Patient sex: M
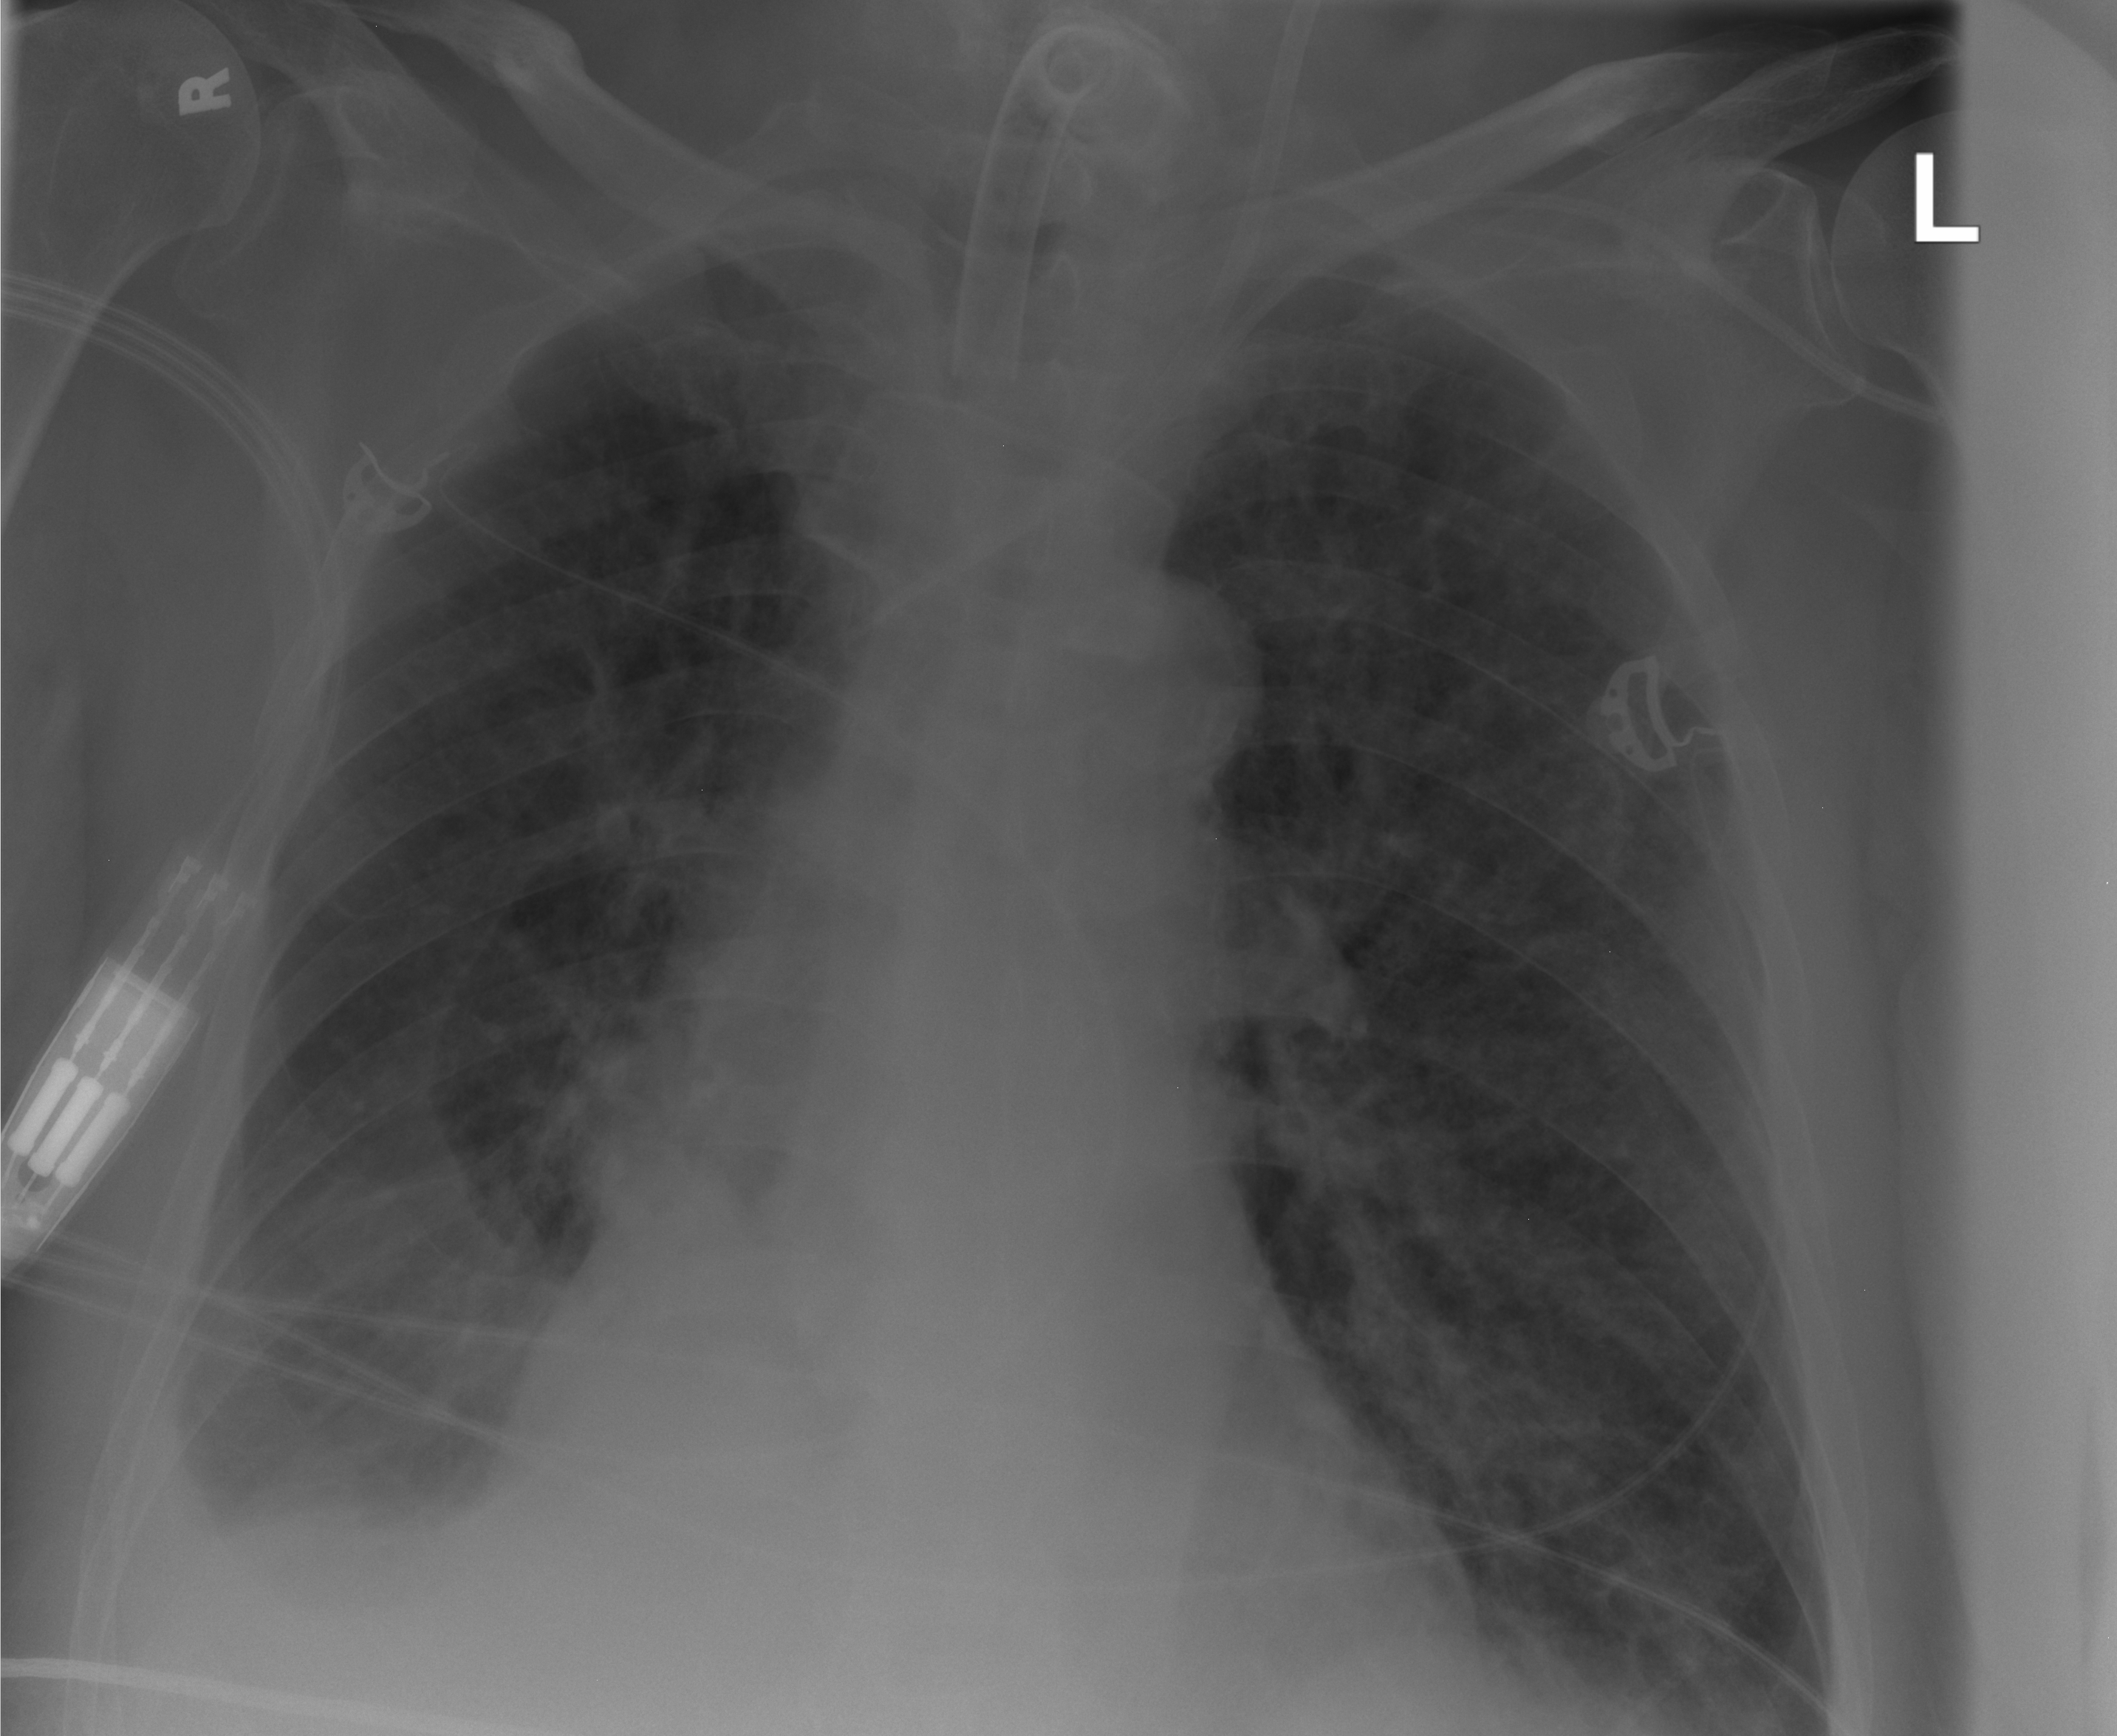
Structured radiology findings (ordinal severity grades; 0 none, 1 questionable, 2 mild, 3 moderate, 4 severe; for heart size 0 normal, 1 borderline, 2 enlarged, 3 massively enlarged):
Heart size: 0
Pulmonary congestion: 2
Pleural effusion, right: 2
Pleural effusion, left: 0
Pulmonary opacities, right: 0
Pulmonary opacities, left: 0
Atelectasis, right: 2
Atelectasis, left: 2